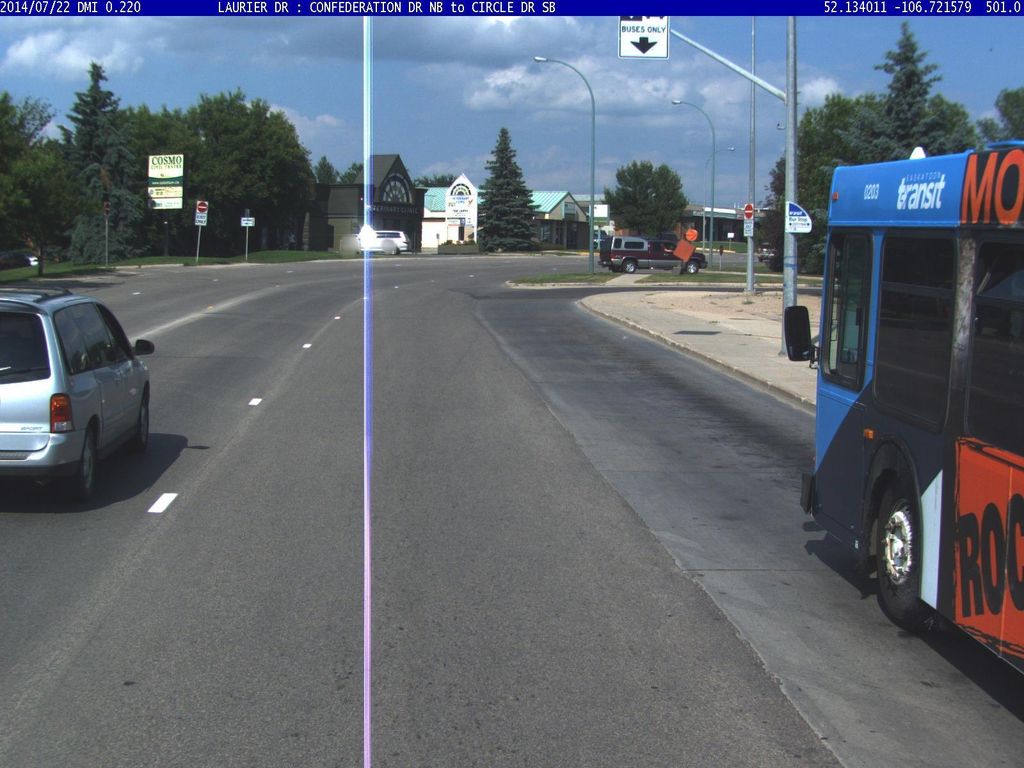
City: saskatoon